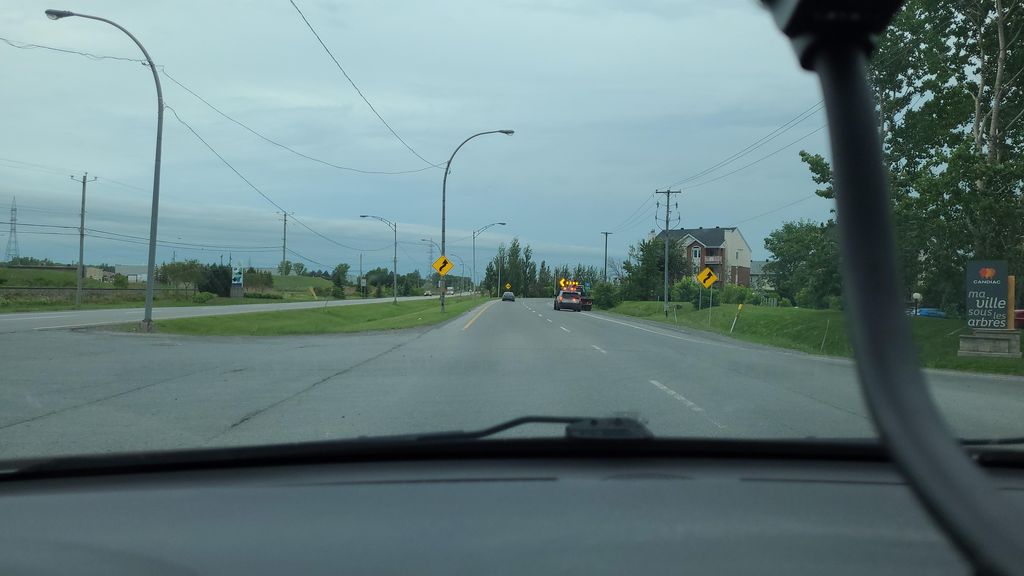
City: montreal